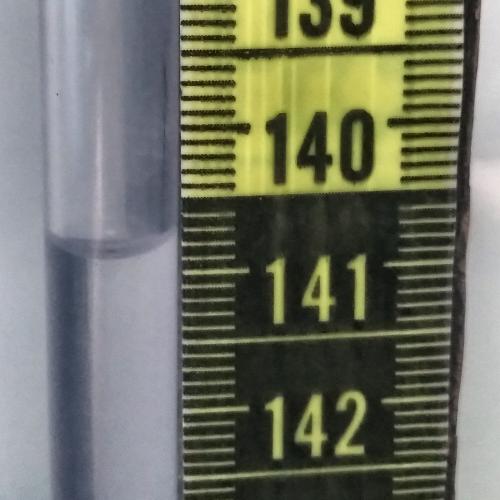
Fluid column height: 140.8 cm